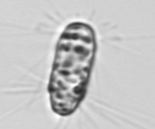
Label: Corethron_hystrix